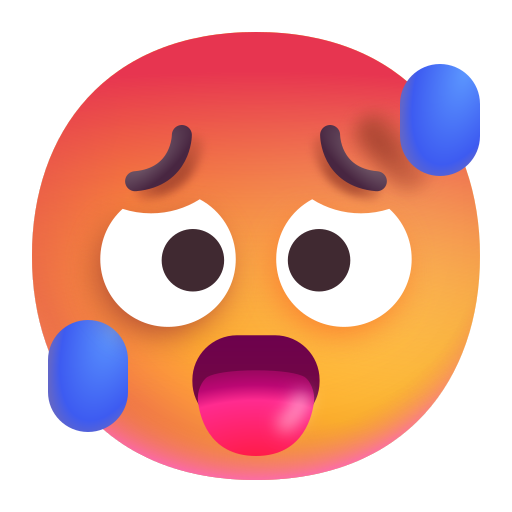
hot face color